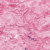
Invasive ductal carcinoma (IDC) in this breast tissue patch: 0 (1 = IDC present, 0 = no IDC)